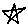
Label: star